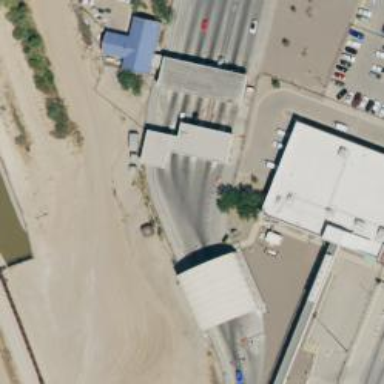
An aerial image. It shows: Border control barrier.